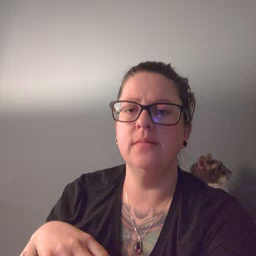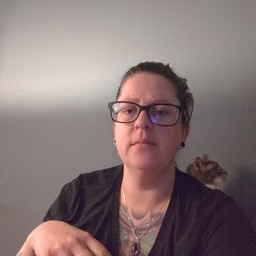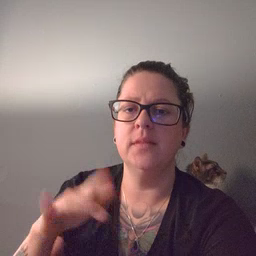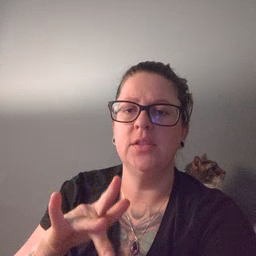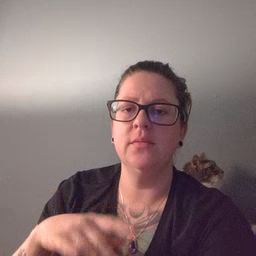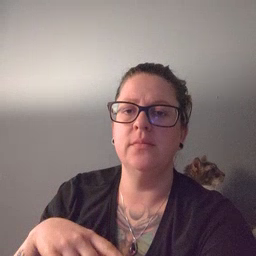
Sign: touch